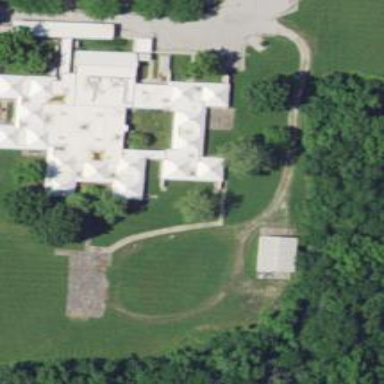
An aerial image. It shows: School.